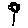
Label: flower